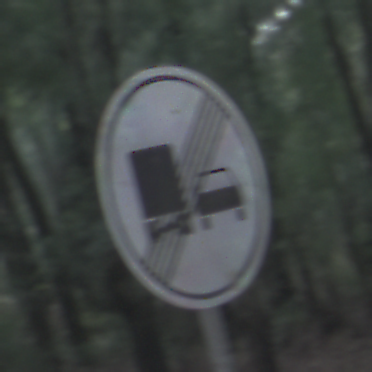
Verkehrszeichen: EndeUeberholverbotKraftfahrzeuge
Umgebung: Outdoor, Nature
Tageszeit: SunriseSunset
Wetter: NotSpecified
Licht: Natural
Jahreszeit: Autumn
Kontrast: MediumContrast